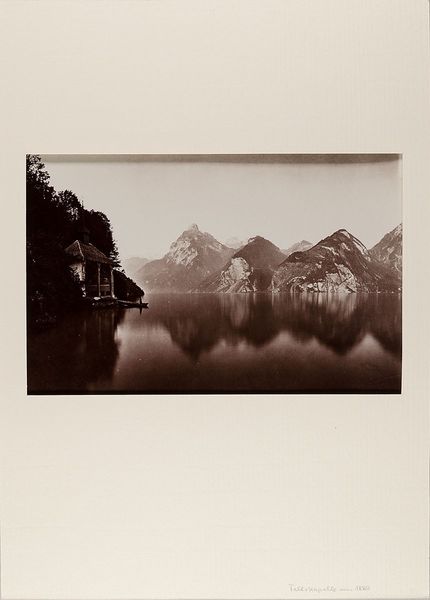
Titel: Tellskapelle
Künstler: Ad. Braun & Cie.
Standort: Hamburg
Institution: Museum für Kunst und Gewerbe Hamburg
Schlagwörter: see, berge, gebirge, foto, fotografie, photographie, photo, kapelle, albumin, lichtbild, reisefotografie, historische, schwarzweißpositivverfahren, silbersalzverfahren, schwarzweißfotografie, gebäude, örtlichkeit, straße, stätte, reisephotographie, albuminpapier, vierwaldstättersee, tellskapelle